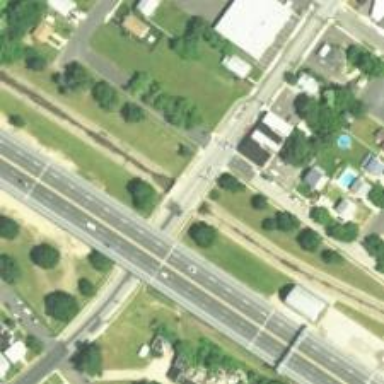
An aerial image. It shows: Primary highway crossing over bridge.